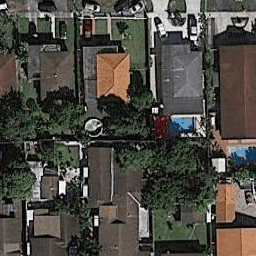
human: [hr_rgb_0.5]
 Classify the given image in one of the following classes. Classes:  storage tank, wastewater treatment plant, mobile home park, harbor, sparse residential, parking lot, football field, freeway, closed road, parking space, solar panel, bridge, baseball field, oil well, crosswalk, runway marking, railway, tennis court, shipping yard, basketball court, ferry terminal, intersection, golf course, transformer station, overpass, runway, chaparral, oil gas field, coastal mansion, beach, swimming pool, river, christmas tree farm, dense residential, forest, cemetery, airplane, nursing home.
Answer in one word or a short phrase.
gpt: dense residential